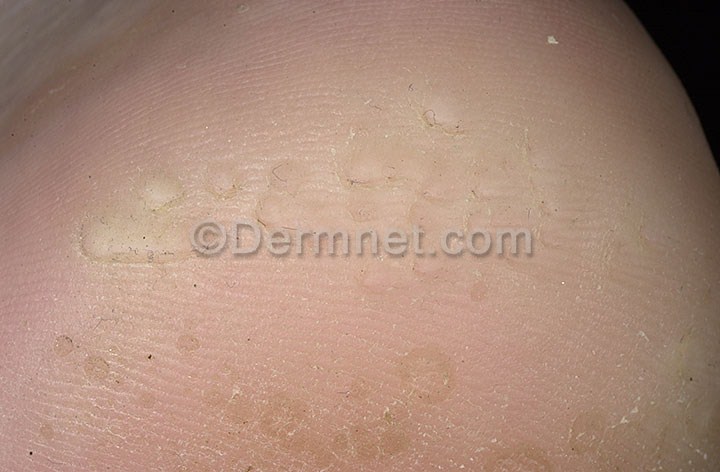
Disease: Tinea Ringworm Candidiasis and other Fungal Infections